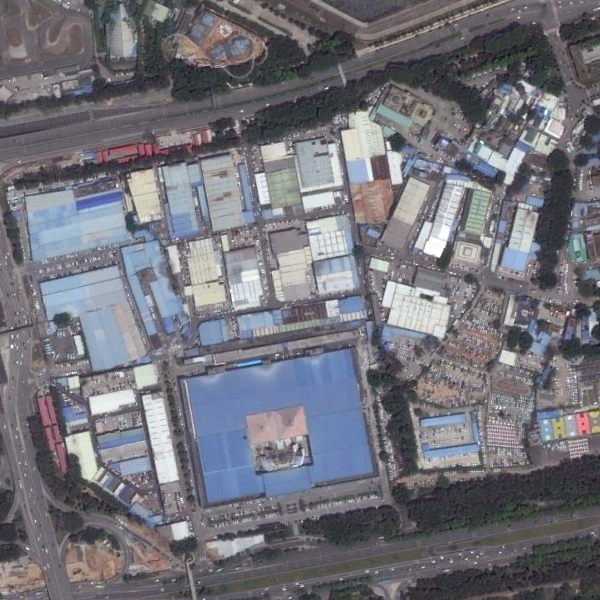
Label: Industrial